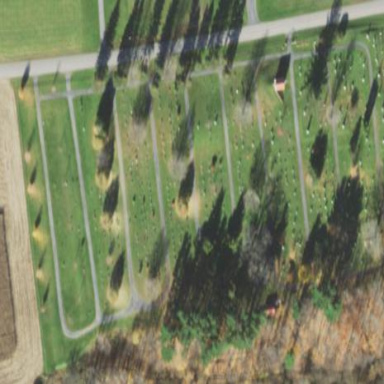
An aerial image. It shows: Cemetery.